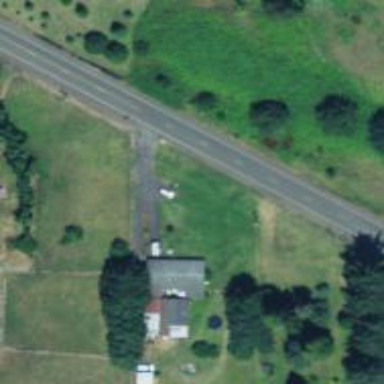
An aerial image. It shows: Driveway.